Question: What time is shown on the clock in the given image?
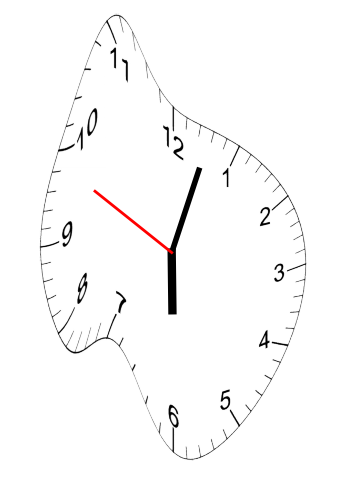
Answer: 06:02:49